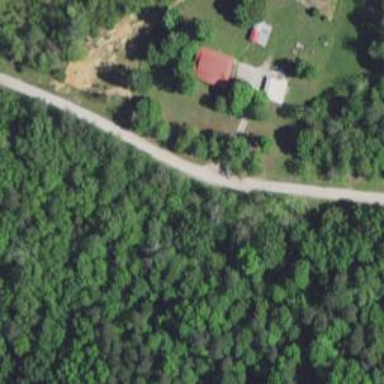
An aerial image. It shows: Driveway.